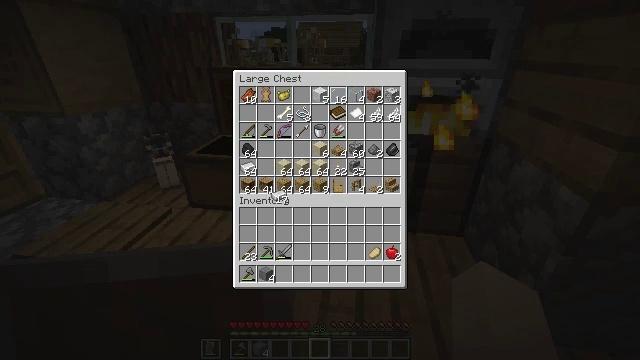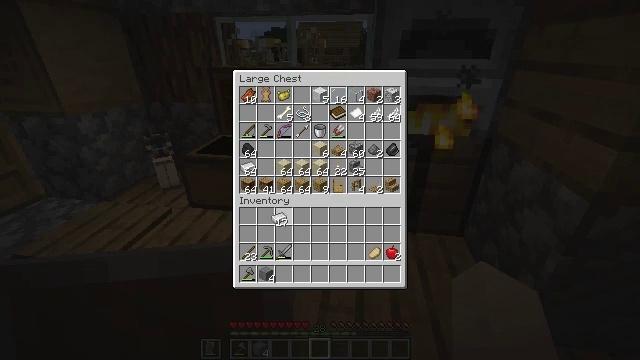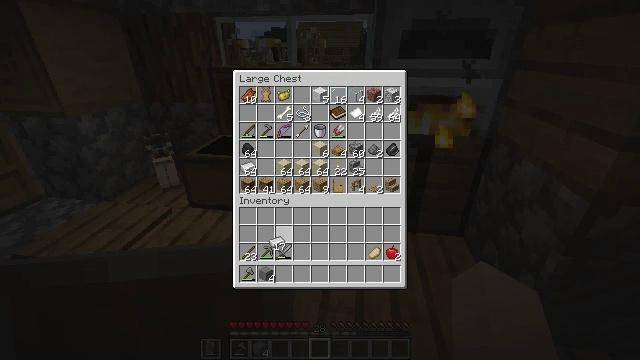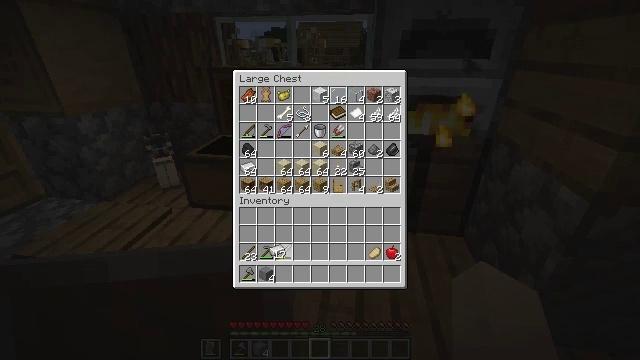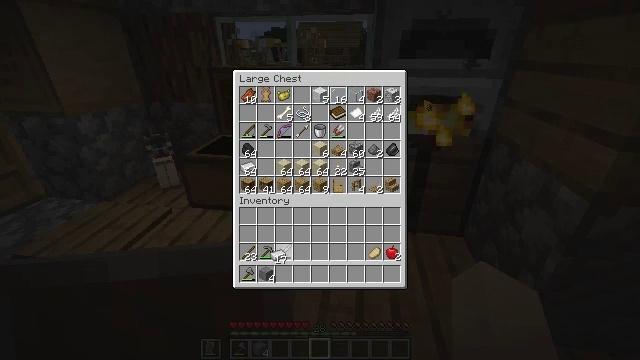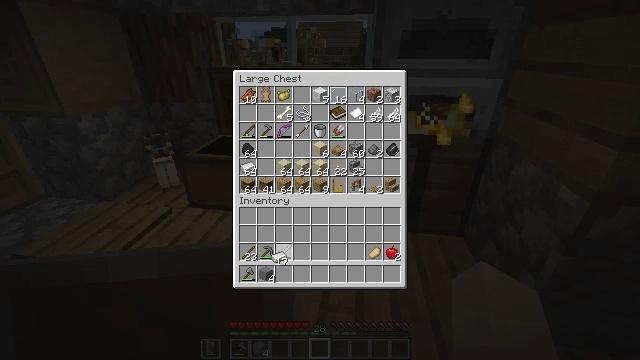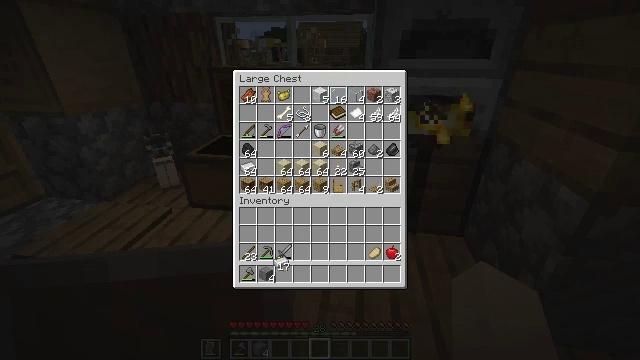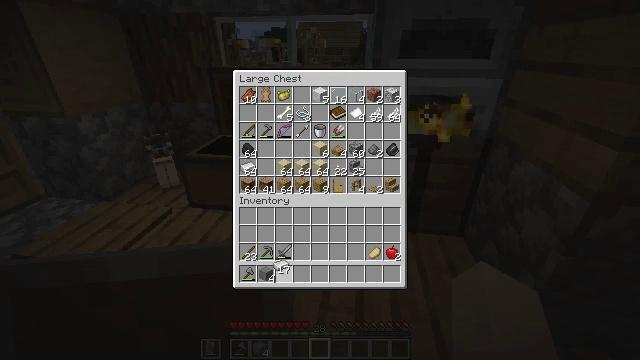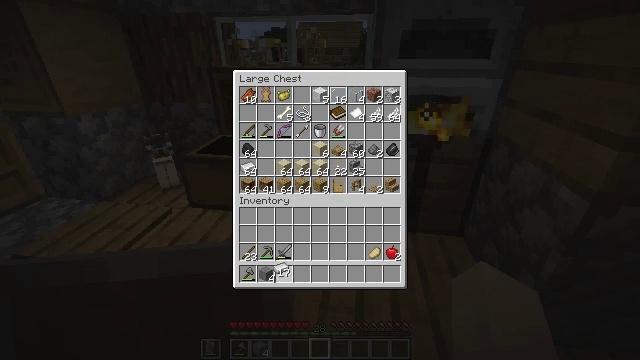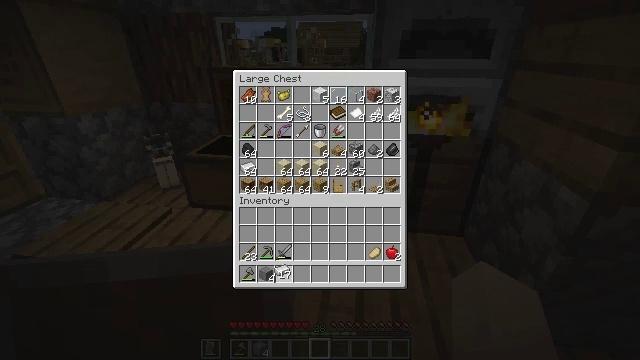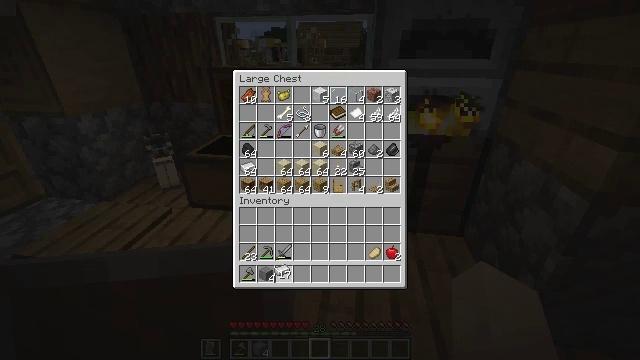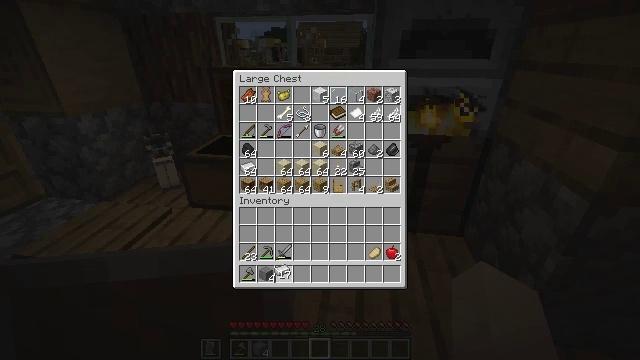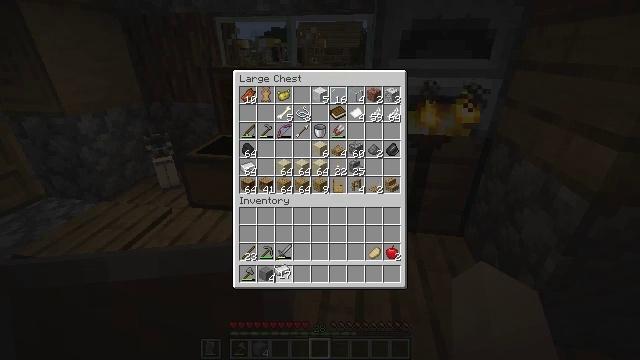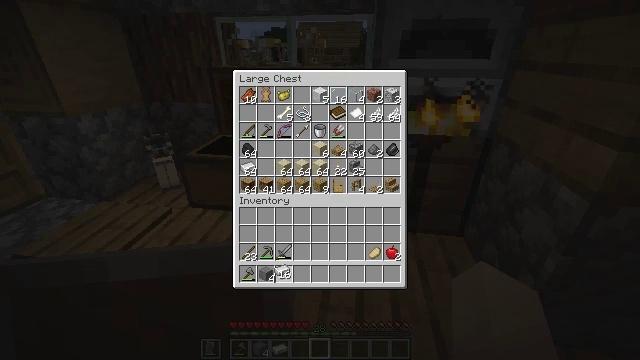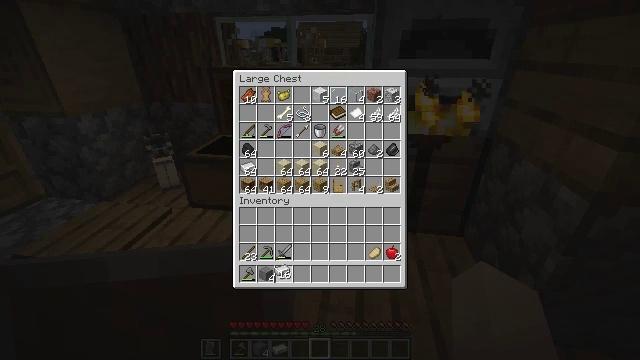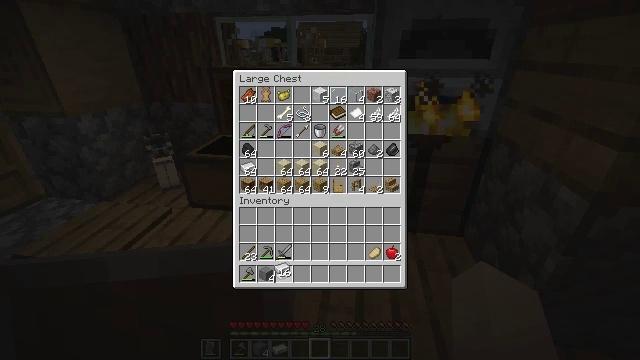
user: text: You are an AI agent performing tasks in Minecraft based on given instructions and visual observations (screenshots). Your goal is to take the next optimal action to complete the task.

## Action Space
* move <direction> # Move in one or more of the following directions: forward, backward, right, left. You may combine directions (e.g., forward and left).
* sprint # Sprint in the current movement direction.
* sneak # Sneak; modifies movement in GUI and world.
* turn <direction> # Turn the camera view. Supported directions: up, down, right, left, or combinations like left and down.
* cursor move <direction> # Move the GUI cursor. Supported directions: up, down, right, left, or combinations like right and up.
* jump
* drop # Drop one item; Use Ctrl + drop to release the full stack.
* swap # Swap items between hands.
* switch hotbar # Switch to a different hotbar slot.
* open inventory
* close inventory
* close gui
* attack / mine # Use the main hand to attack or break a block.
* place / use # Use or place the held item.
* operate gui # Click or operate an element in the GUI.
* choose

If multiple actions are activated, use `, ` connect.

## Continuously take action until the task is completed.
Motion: motion action
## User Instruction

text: Access a crafting table to create a stonecutter.
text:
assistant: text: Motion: cursor move down
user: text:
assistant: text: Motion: cursor move down
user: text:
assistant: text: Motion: cursor move down
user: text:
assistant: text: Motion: no_op
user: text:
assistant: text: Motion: no_op
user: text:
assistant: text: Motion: no_op
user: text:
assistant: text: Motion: no_op
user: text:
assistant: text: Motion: no_op
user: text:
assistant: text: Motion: no_op
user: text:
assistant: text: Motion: choose
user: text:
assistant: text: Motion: choose
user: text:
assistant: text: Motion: choose
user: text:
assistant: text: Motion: no_op
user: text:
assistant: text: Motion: no_op
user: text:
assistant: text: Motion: no_op
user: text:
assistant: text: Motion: no_op
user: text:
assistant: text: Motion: cursor move up
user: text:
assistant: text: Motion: cursor move up
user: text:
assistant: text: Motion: cursor move up
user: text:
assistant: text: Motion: cursor move up
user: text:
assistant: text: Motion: cursor move up
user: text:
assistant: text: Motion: cursor move up
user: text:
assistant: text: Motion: no_op
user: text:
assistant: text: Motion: no_op
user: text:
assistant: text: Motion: no_op
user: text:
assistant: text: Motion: no_op
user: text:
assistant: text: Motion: no_op
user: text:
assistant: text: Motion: no_op
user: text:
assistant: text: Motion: operate gui
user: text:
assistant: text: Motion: operate gui